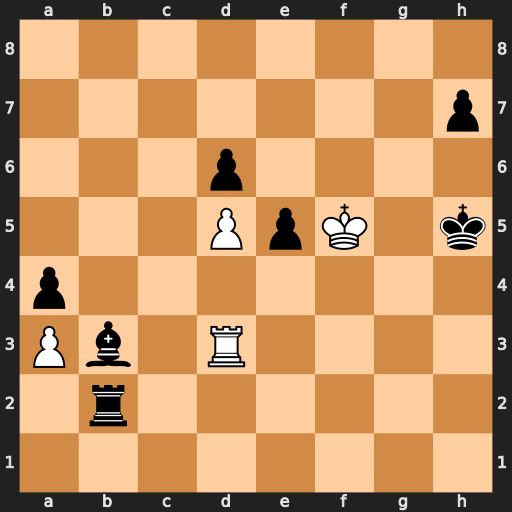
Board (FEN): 8/7p/3p4/3PpK1k/p7/Pb1R4/1r6/8
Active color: w
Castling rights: -
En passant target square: -
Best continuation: Rh3#